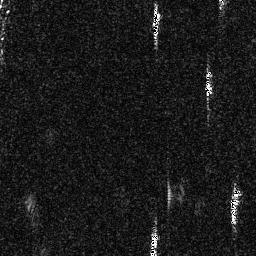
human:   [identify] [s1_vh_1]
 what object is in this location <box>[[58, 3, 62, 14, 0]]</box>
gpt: <ref>1 small ship at the top</ref>